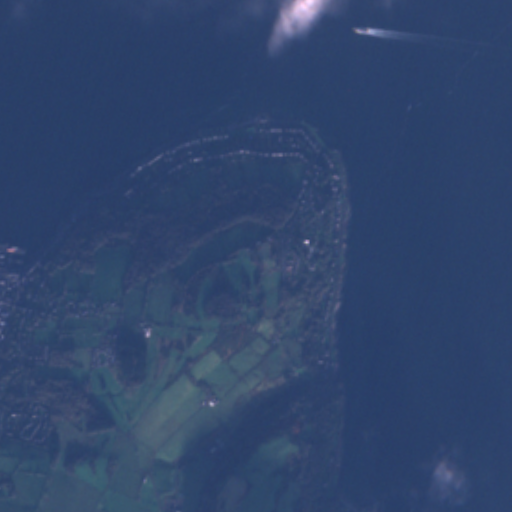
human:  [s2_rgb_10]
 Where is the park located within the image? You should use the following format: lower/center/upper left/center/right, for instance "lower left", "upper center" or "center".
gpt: The park is located in the upper center of the image.
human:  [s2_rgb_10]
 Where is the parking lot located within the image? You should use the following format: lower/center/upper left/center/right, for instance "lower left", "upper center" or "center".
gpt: The parking lot is located in the center left of the image.
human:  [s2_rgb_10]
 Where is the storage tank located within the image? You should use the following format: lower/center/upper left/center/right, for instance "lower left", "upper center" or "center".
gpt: The storage tank is located in the lower center of the image.
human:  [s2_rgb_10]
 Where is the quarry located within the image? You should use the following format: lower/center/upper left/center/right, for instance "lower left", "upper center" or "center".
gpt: There is no quarry in the image.